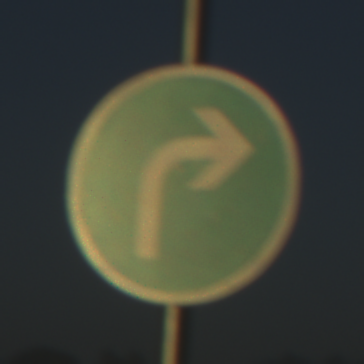
Verkehrszeichen: VorgeschriebeneFahrtrichtungRechts
Umgebung: Outdoor, Nature
Tageszeit: SunriseSunset
Wetter: Clear
Licht: Natural
Jahreszeit: NotSpecified
Kontrast: HighContrast